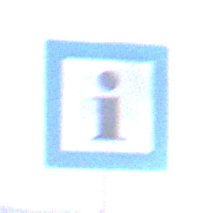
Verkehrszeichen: Informationsstelle
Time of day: SunriseSunset
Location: Outdoor (Nature)
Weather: Clear
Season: NotSpecified
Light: Natural